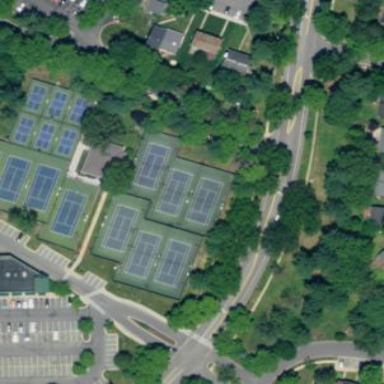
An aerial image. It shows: Tennis court on pitch designated for leisure land.